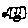
Label: car